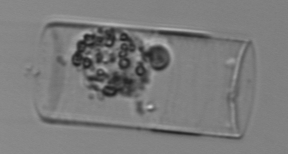
Label: Guinardia_flaccida